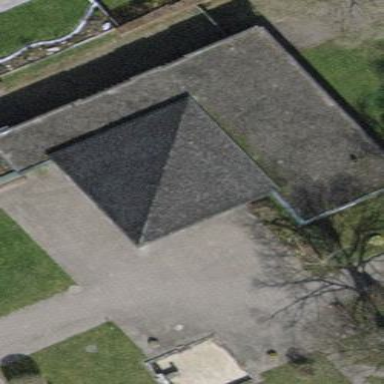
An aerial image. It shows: Pyramidal roof on building.